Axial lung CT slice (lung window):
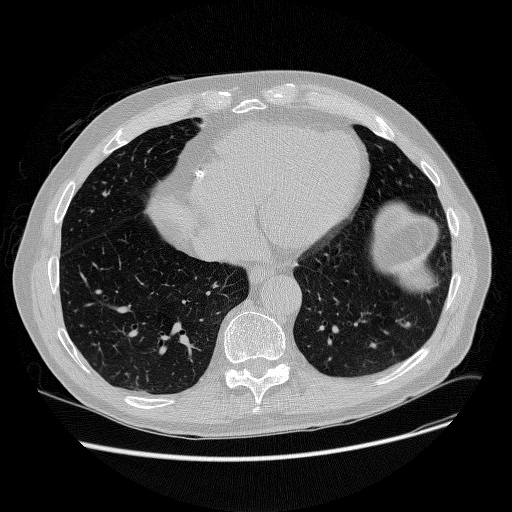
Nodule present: no